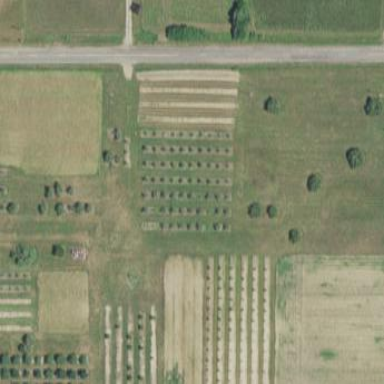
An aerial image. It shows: Orchard.